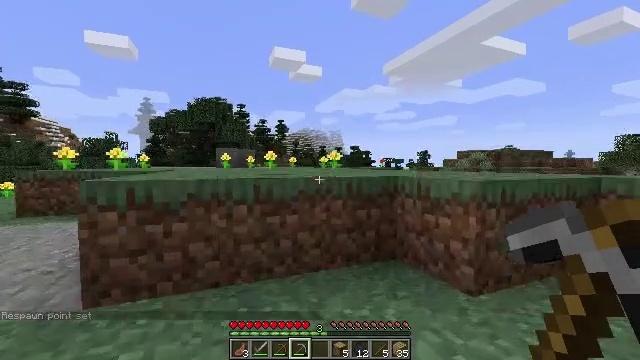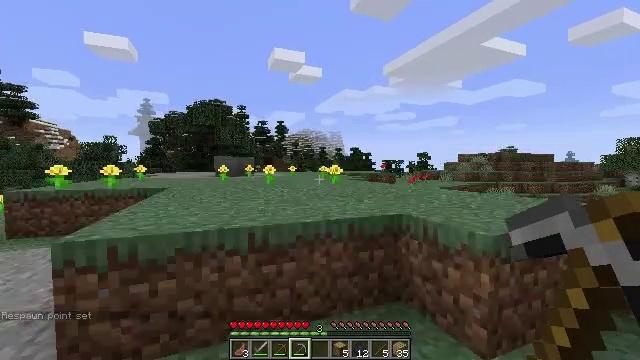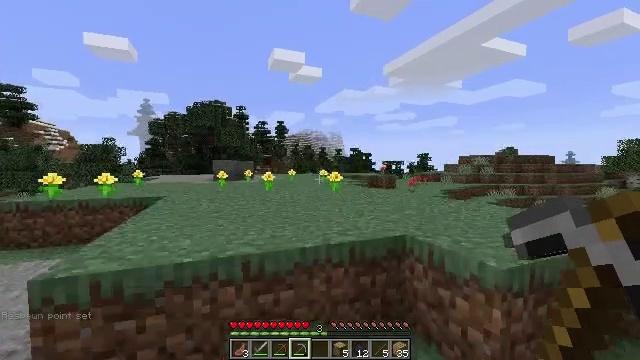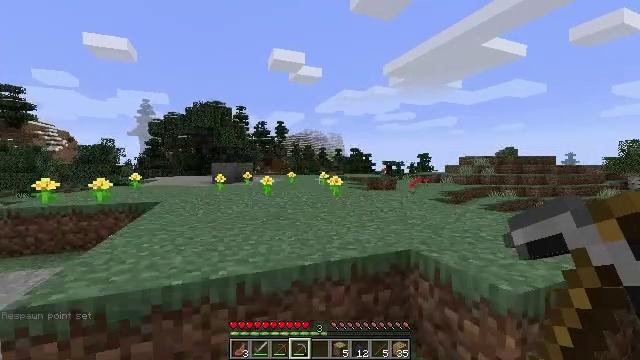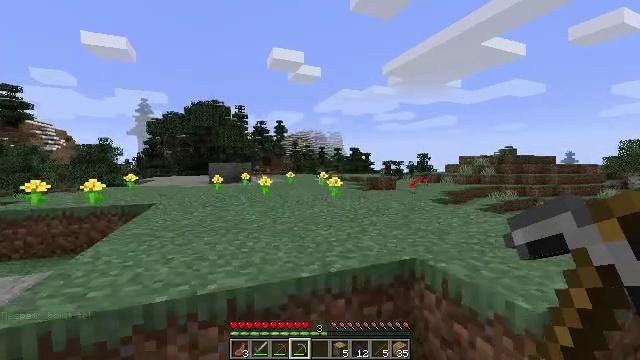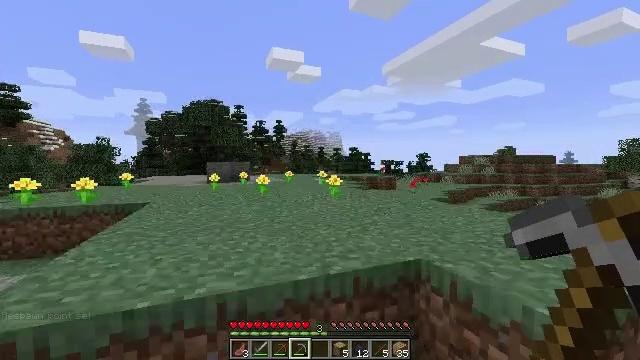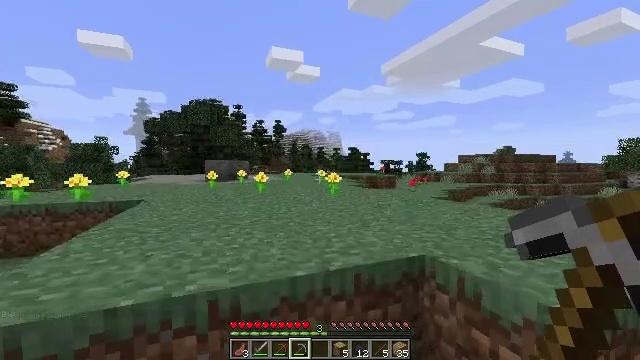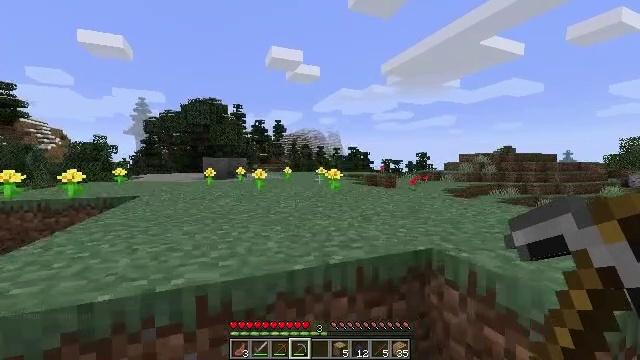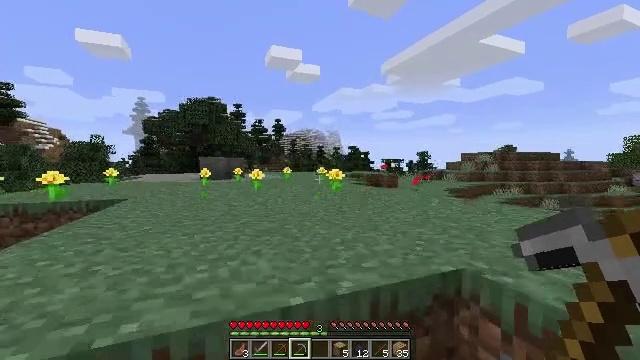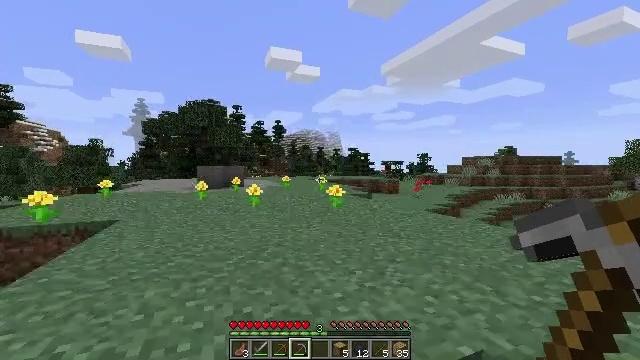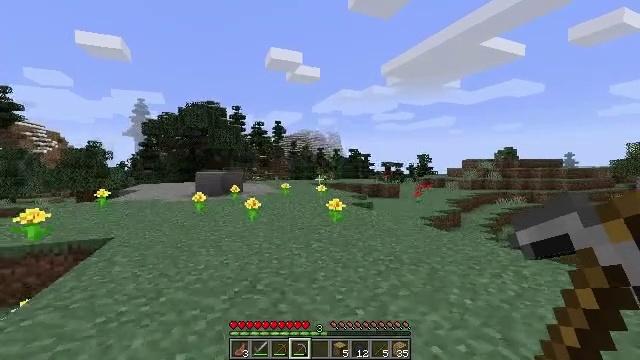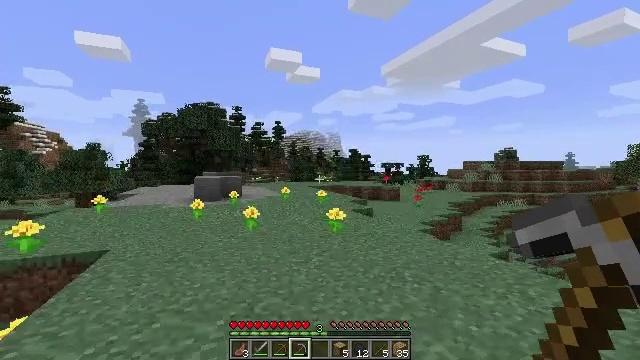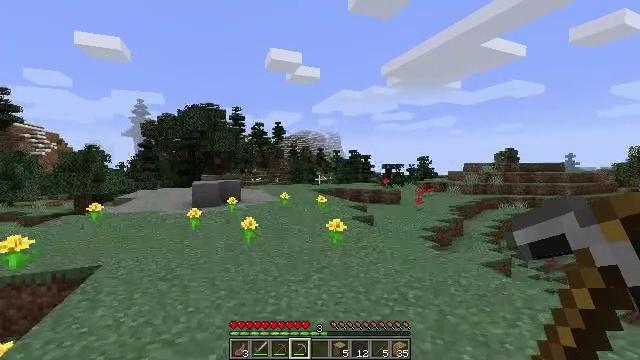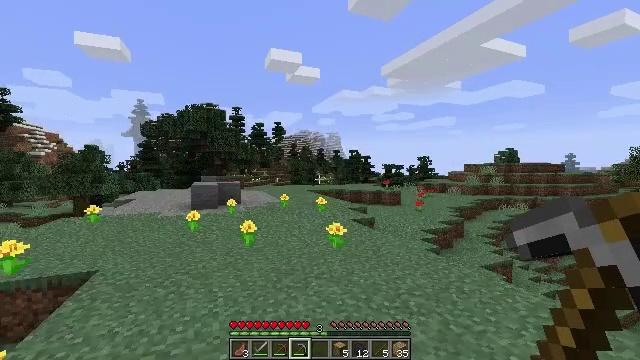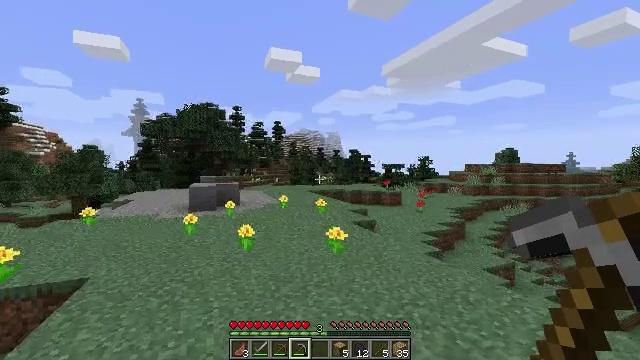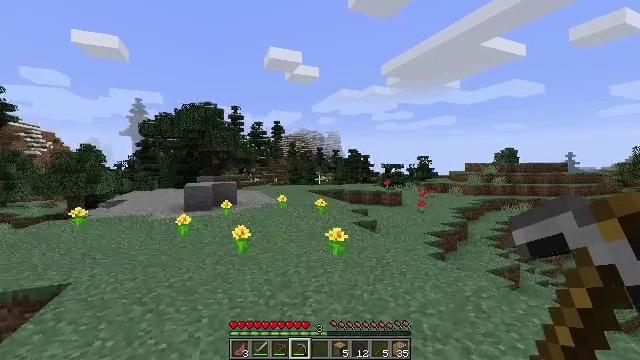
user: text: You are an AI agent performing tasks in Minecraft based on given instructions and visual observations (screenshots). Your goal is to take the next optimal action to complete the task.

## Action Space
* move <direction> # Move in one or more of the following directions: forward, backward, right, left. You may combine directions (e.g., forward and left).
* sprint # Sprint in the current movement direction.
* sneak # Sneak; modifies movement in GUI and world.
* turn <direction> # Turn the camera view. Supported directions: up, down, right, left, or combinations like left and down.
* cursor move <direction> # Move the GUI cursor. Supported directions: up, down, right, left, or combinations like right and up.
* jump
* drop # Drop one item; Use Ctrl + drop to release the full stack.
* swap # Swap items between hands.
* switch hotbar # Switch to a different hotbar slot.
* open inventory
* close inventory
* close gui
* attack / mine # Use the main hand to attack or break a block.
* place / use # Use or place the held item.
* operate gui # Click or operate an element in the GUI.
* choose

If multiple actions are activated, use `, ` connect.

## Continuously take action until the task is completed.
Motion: motion action
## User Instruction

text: Break the white bed to relocate it.
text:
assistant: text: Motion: move forward, jump
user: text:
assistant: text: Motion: move forward, jump
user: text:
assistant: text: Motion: move forward, jump
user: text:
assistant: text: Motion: move forward, jump
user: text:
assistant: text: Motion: move forward, jump
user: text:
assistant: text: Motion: move forward, jump
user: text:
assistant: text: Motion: move forward, jump
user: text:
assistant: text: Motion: move forward, jump
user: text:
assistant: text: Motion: move forward, jump
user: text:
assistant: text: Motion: move forward, jump
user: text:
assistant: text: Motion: move forward, jump
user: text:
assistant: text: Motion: move forward, jump
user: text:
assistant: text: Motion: move forward, jump
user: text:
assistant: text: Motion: move forward, jump
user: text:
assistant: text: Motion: move forward, jump
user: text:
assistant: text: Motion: move forward, jump
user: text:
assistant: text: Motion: move forward, jump
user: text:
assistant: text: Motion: move forward, jump
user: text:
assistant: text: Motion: move forward, jump
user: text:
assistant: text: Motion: move forward, jump
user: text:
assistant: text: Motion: move forward, jump
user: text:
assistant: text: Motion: move forward, jump
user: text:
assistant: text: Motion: move forward, jump
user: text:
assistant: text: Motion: move forward, jump
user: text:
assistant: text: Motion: move forward, jump
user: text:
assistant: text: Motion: move forward, jump
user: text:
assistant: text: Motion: move forward
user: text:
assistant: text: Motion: move forward
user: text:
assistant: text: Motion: move forward
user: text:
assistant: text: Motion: move forward